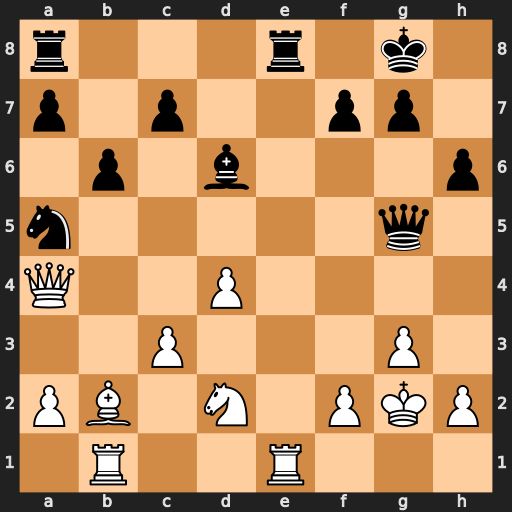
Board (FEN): r3r1k1/p1p2pp1/1p1b3p/n5q1/Q2P4/2P3P1/PB1N1PKP/1R2R3
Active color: w
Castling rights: -
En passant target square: -
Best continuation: Rxe8+ Rxe8 Qxe8+